Question: we had some movements of some webservices yesterday in our project. We had the web services in trunk of SVN, we created a branch for them because we want to use the webservices in our website in the branch too.
Ok, after to do it I am getting the next error: looks like doesnt find CMSItem just when I run the webseite.
We have a Kentico version 7

Why it is happening? where can I find the reference? Is possible our kentico liscence is for only one directory?
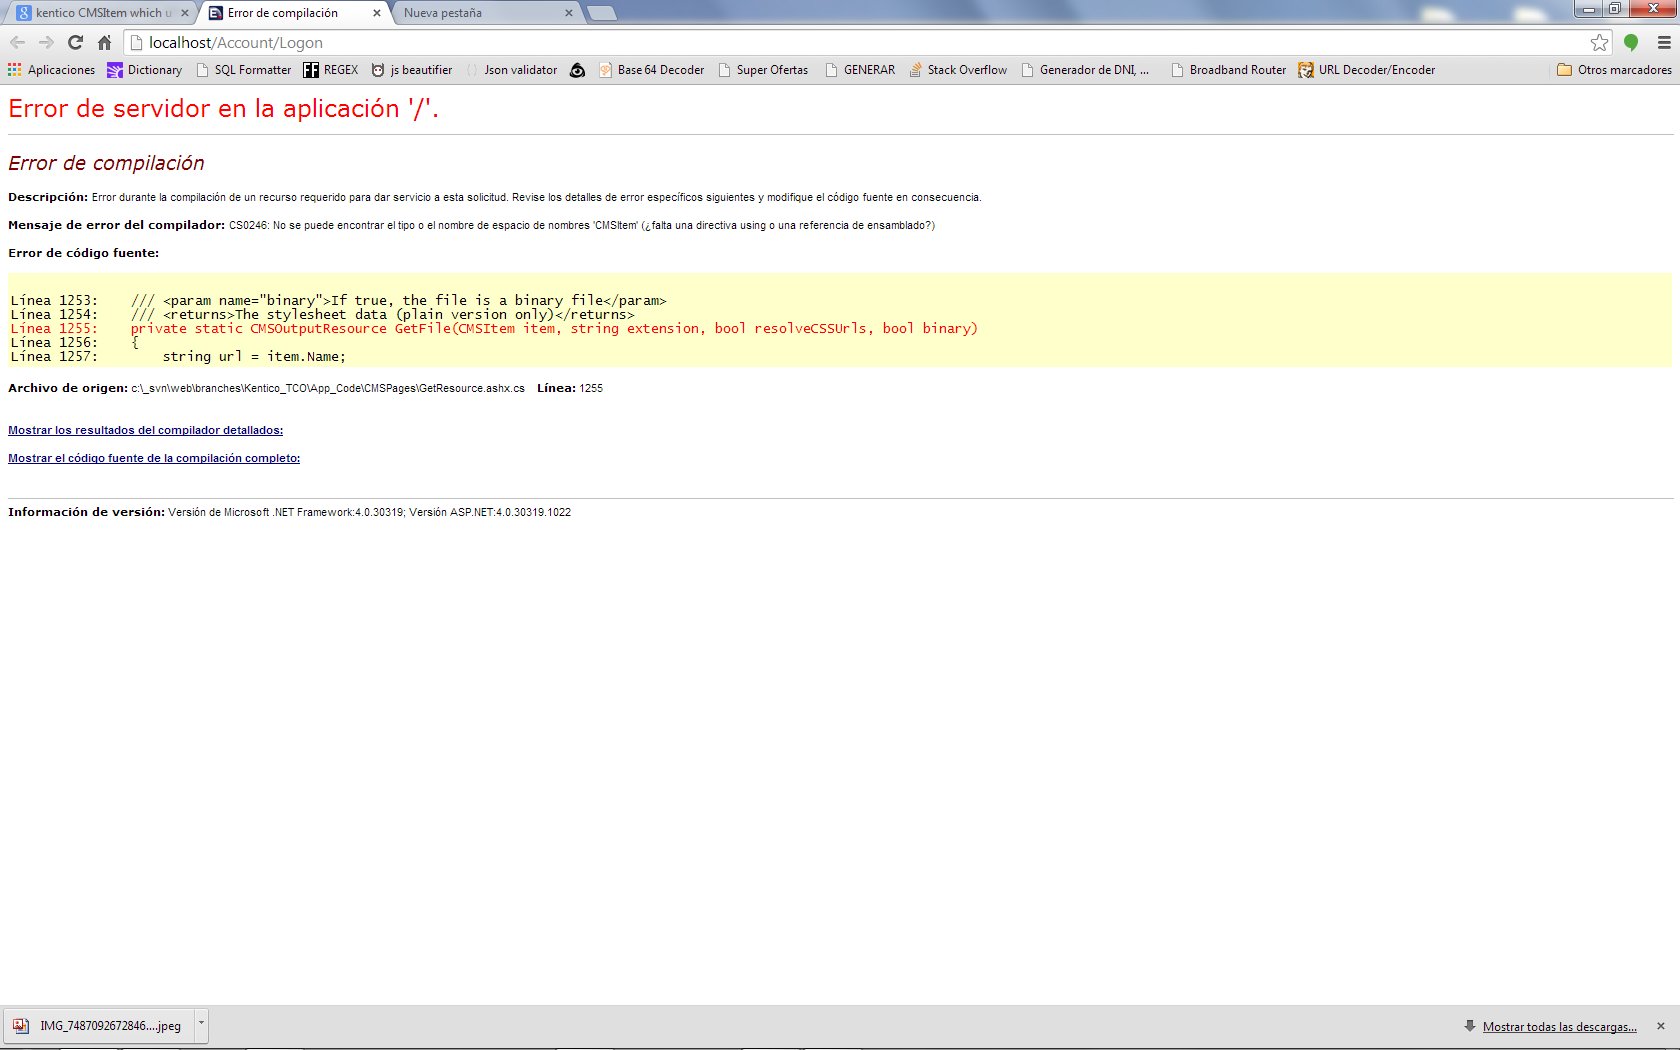
Answer: In Kentico 8, 'CMSItem' lives in the <URL> namespace.
You're using , where it lives under 'CMS.GlobalHelper'.
E.g.
'''
CMS.GlobalHelper.CMSItem
'''
Make sure you've referenced the 'CMS.GlobalHelper.dll' in your project.
See <URL>
'''
Kentico 7 > Reference Guides > Kentico CMS API reference > CHM file
'''